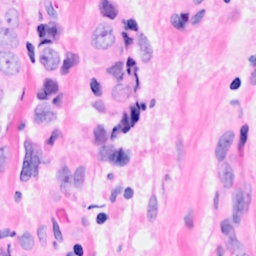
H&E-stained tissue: Breast